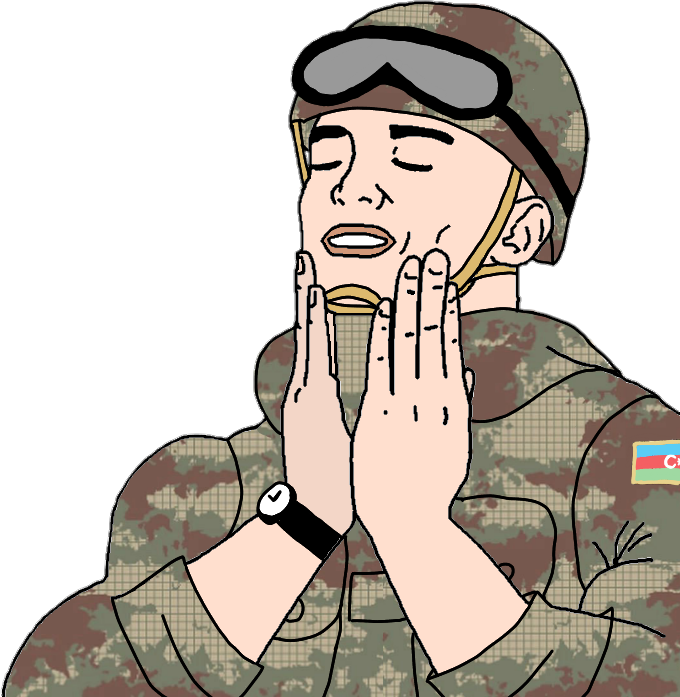
Label: 5_Feels_Good